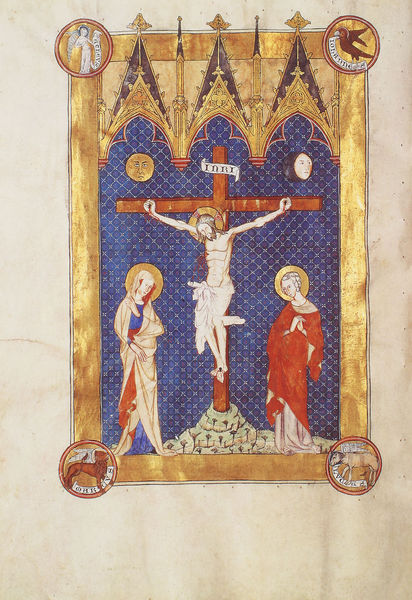
Titel: Rennenberg-Codex
Institution: Köln, Erzbischöfliche Diözesan- und Dombibliothek
Schlagwörter: adler, mensch, gold, gotik, bogen, vergoldet, kreuz, illustration, löwen, christus, jesus, kreuzigung, mittelalter, maria, stier, miniatur, ikone, joseph, buchmalerei, inri, evangelistensymbole